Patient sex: F
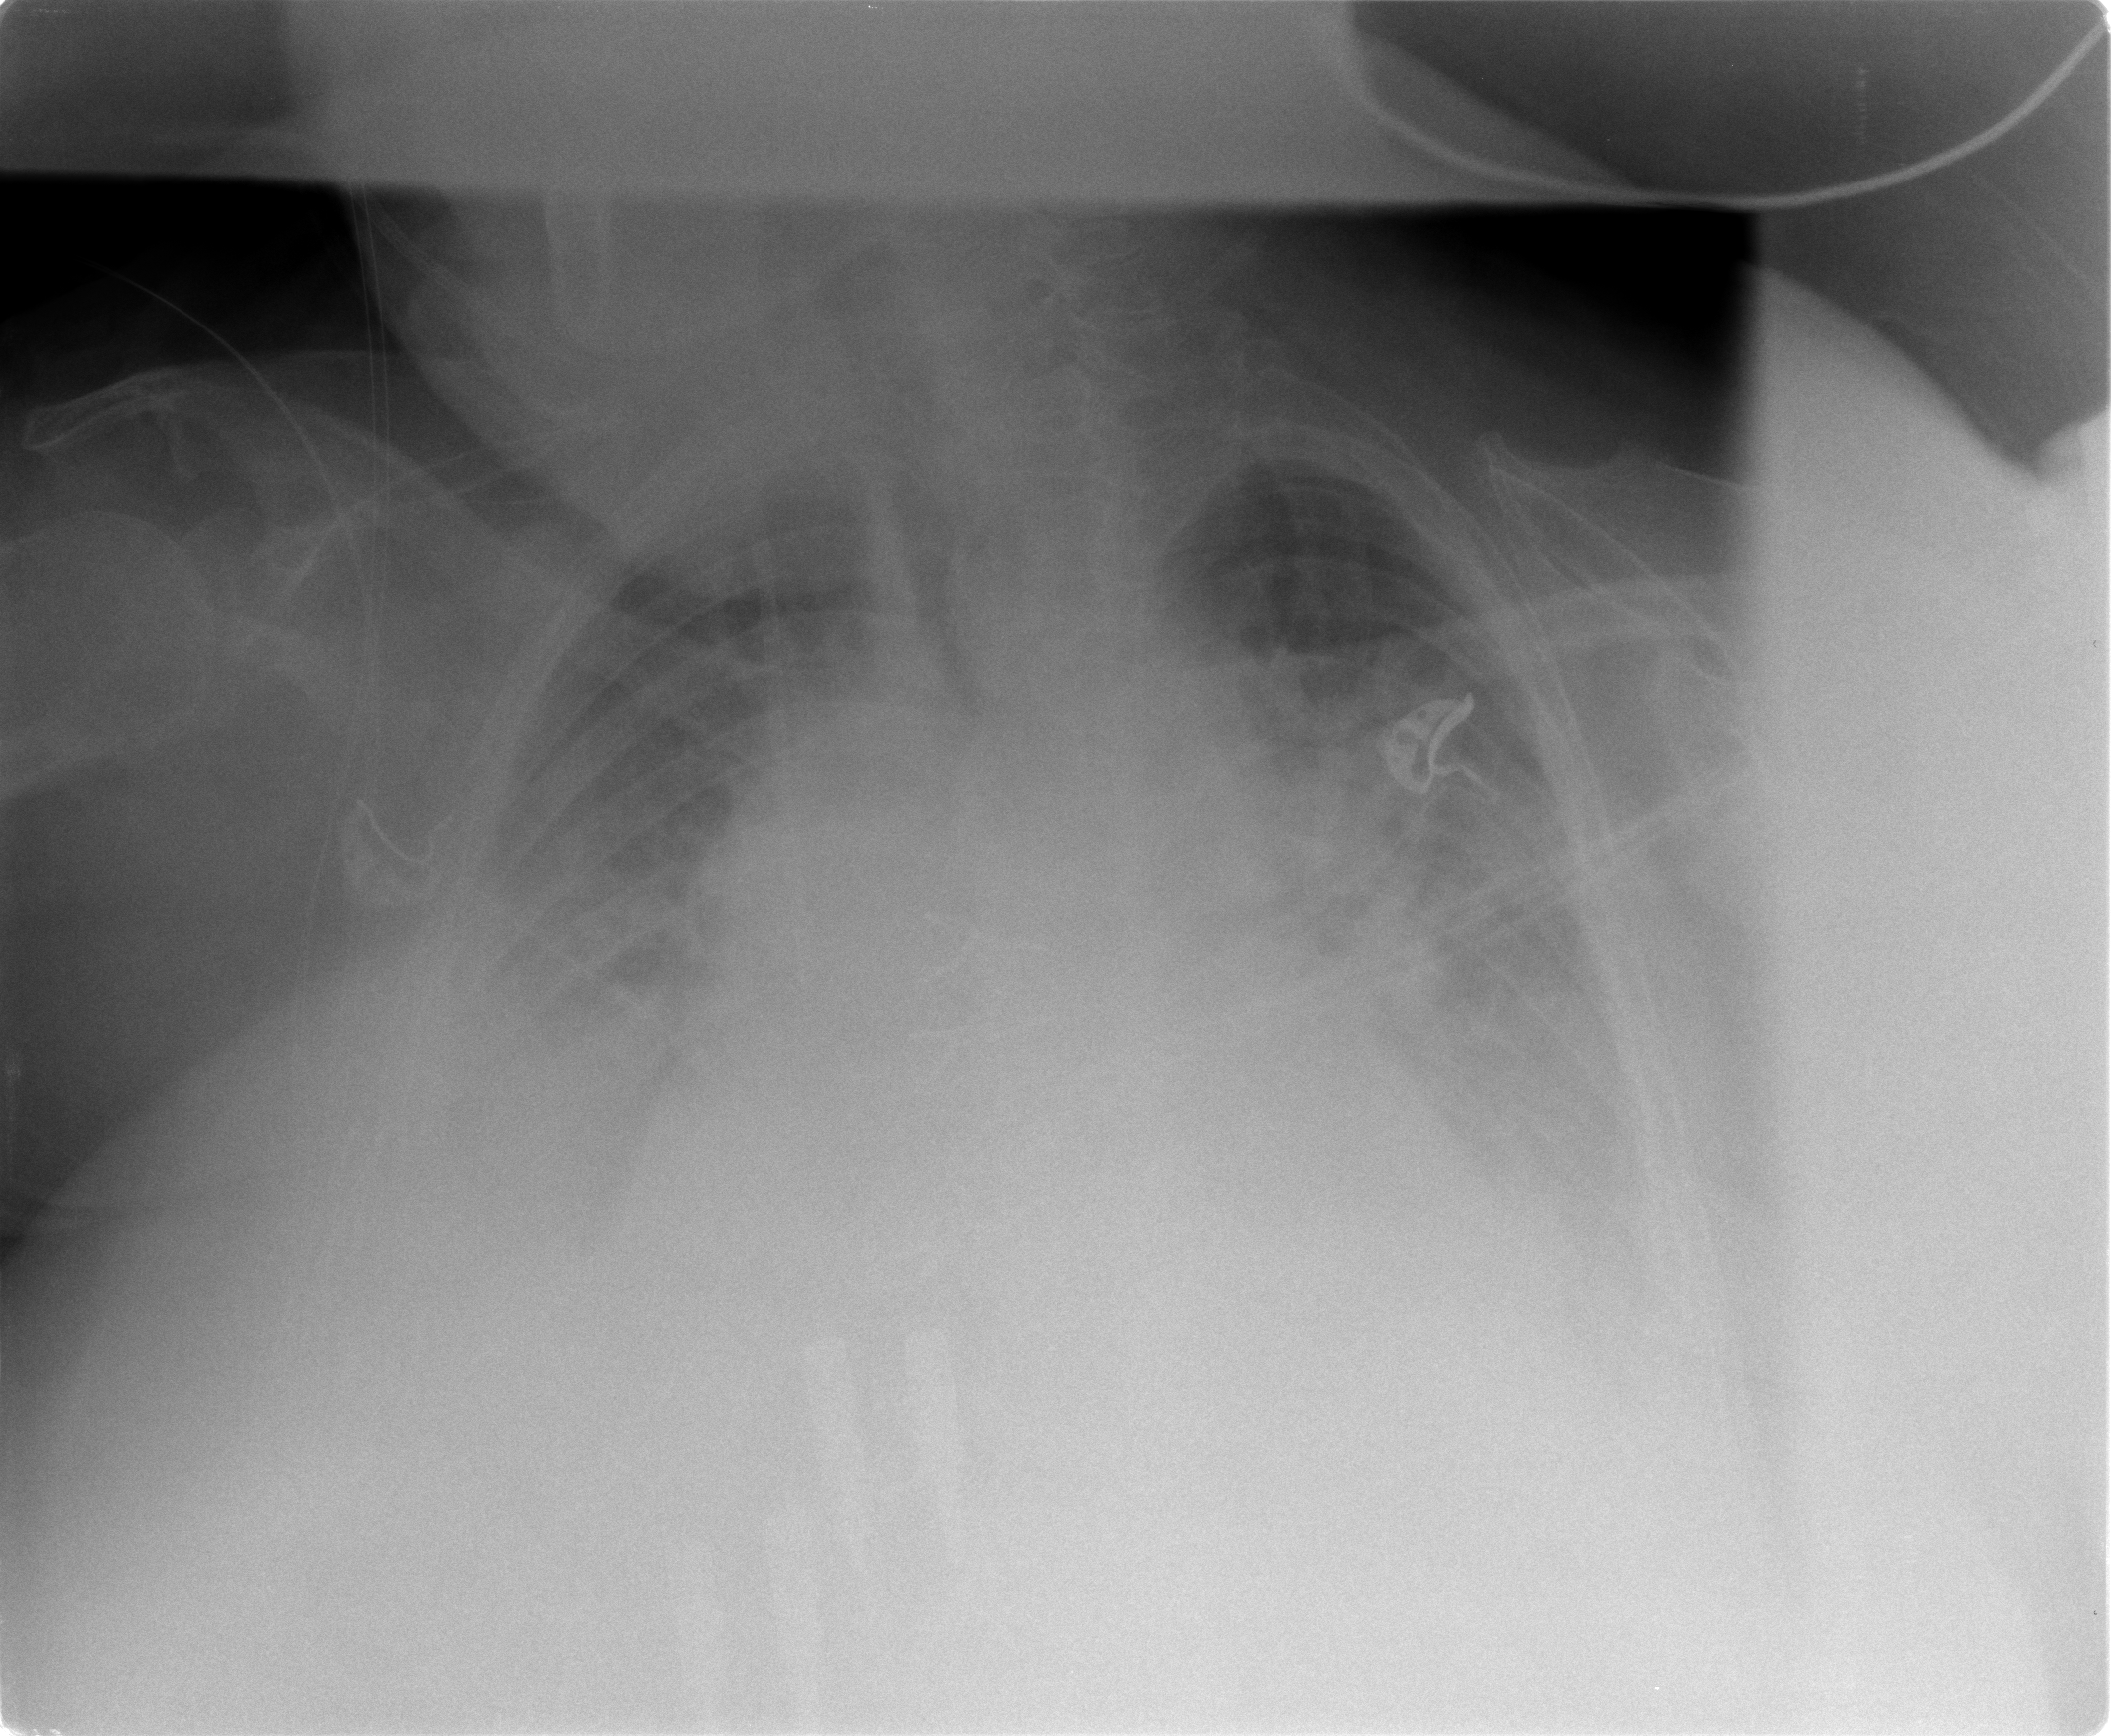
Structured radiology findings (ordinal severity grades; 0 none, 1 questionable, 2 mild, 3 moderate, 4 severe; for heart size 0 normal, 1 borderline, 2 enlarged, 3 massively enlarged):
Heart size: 3
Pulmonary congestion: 2
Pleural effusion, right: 3
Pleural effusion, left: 3
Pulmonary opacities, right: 0
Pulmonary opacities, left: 0
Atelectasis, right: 3
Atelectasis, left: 3